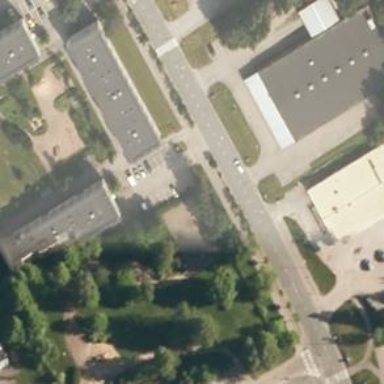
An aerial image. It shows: Asphalt cycleway.